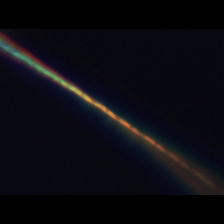
Taxon: Psuedo-nitzschia
Group: Diatoms